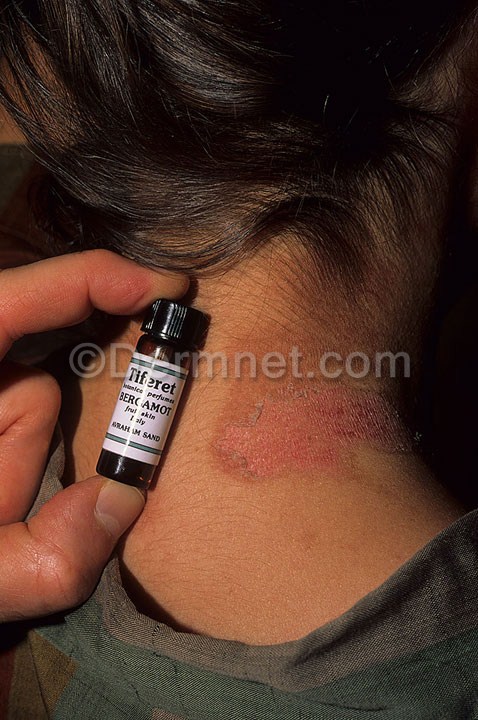
Disease: Light Diseases and Disorders of Pigmentation